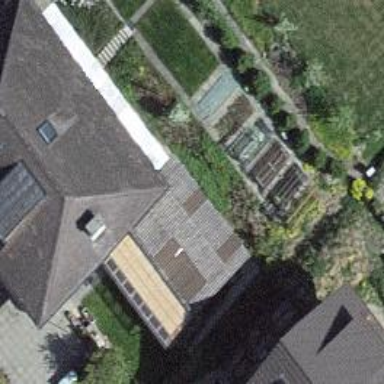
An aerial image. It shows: Shed.